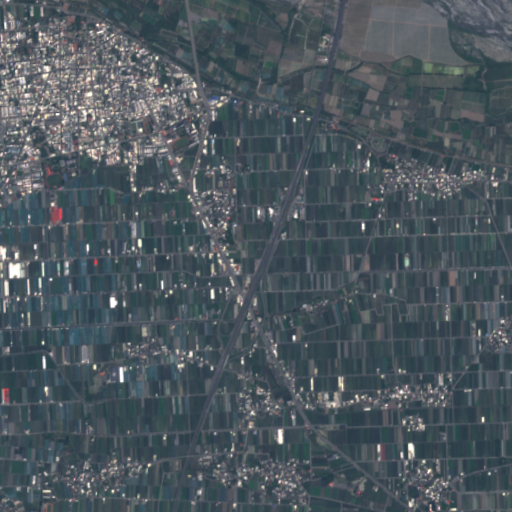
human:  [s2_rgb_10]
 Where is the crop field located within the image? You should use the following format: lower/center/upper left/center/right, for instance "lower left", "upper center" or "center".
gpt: The crop field is located in the center of the image.
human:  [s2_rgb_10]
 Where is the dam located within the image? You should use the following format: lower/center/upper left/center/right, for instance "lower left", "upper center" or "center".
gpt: The dam is located in the upper center of the image.
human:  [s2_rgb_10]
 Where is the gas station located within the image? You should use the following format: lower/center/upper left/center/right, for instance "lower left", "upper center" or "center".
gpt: The gas station is located in the center of the image.
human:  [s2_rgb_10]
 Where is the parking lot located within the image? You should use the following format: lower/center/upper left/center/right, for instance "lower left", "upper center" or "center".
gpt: The parking lot is located in the upper left of the image.
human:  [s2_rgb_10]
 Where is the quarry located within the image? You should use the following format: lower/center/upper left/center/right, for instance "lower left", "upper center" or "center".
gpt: There is no quarry in the image.